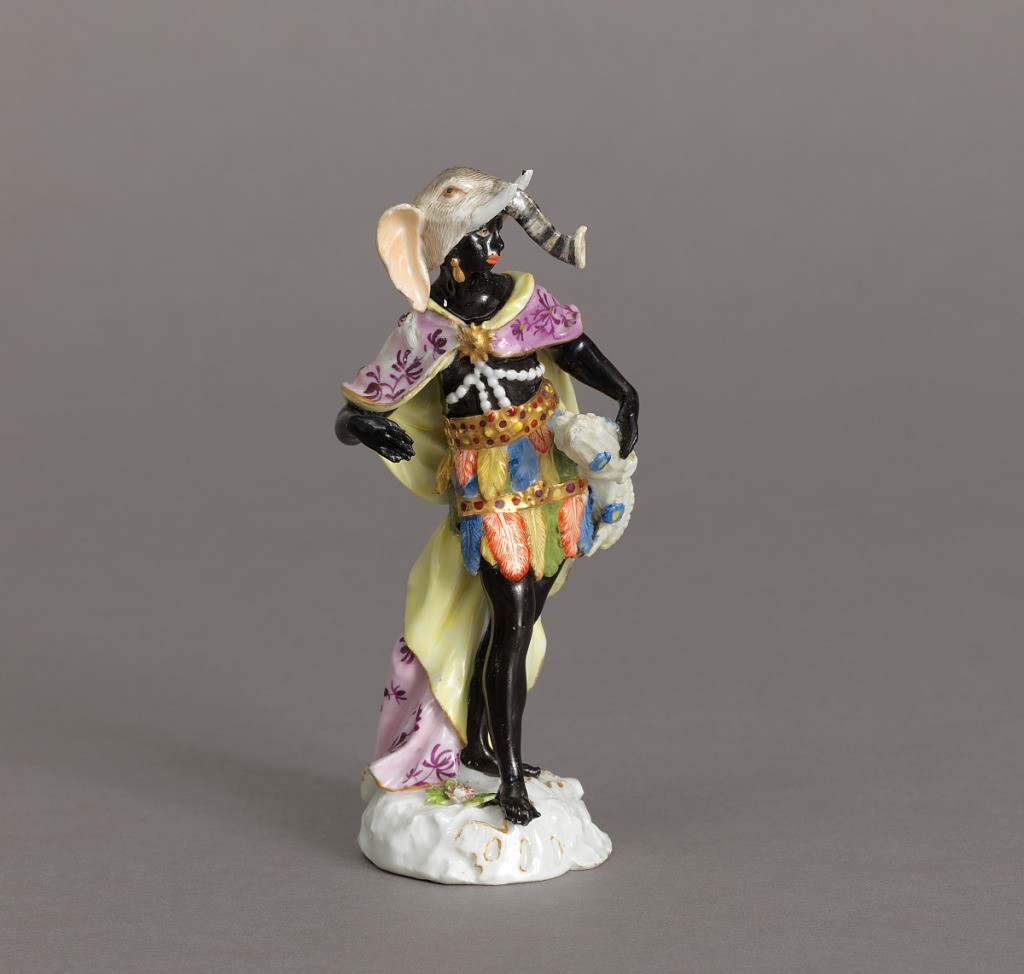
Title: Allegorical Figure of "Africa"
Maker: Meissen Porcelain Manufactory, German, active from 1710 to the present
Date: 18th–19th century
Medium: hard paste porcelain, vitreous enamel, gold
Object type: figure
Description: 1960-1-29-a/d: (a): Standing female figure, wearing jeweled mantl...;     1960-1-29-c: Standing female figure, wearing feather skirt, man...